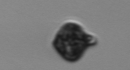
Label: Euglena